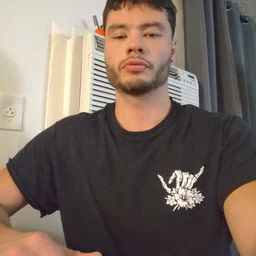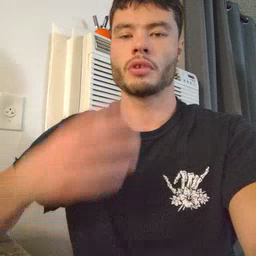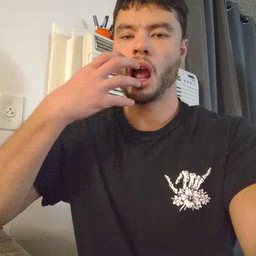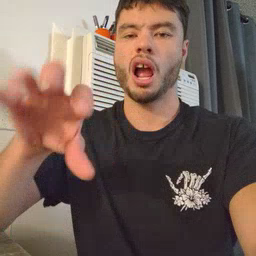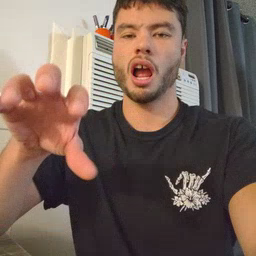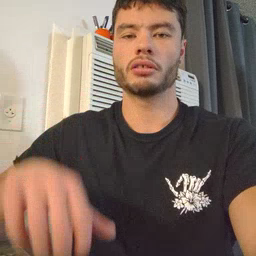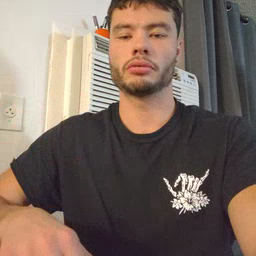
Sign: hot